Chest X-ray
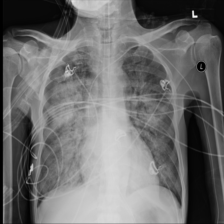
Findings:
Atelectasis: negative
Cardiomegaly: negative
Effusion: negative
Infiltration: negative
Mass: negative
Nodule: negative
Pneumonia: negative
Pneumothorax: negative
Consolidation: negative
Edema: positive
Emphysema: negative
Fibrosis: negative
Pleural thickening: negative
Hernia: negative